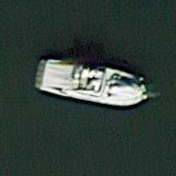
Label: civil